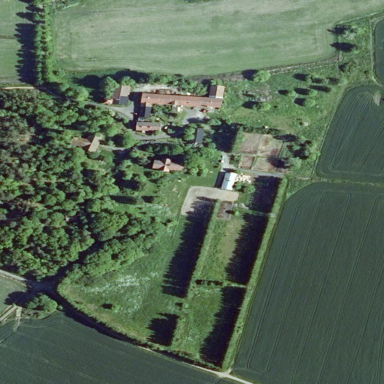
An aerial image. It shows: Farm with farmyard.